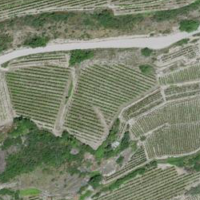
EUNIS habitat code: 40
Species observed at this site:
Euonymus europaeus
Opuntia humifusa